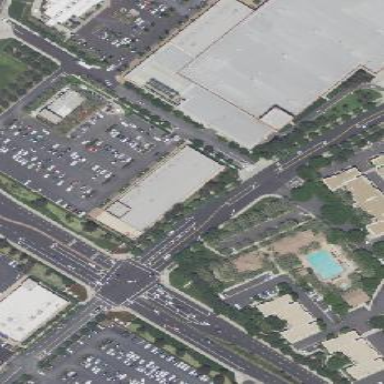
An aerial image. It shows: Retail building.